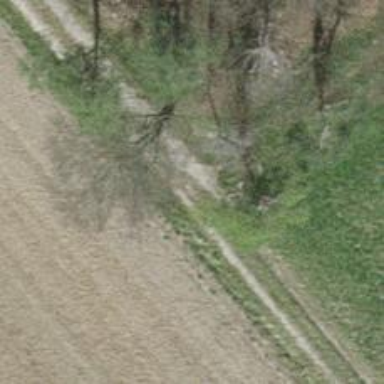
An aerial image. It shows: Grass track with grade3 track type.